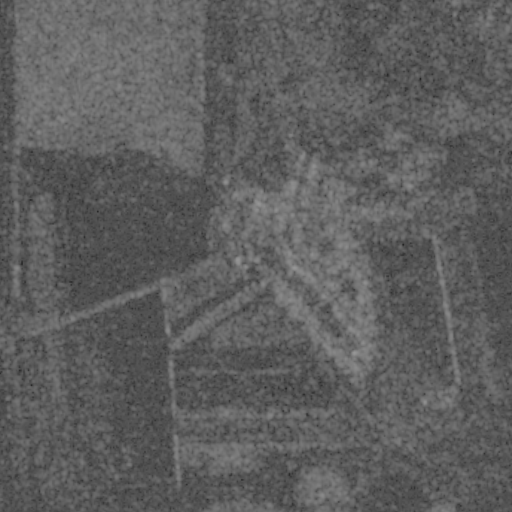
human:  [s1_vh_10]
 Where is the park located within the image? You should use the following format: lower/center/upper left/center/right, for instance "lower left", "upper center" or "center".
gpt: The park is located in the center of the image.
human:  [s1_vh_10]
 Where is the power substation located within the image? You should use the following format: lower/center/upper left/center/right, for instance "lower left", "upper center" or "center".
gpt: The power substation is located in the center of the image.
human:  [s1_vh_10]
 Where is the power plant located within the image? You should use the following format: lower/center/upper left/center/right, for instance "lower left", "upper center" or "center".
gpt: There is no power plant in the image.

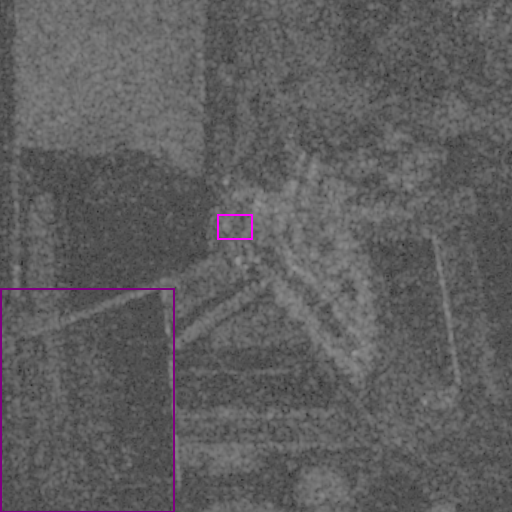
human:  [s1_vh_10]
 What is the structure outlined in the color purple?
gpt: The structure outlined in purple is a crop field.
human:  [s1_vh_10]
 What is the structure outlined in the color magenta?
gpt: The structure outlined in magenta is a park.
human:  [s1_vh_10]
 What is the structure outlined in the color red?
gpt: There is no red outline.